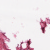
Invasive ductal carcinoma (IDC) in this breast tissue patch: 0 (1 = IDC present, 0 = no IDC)